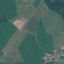
Land use / land cover class: Pasture